Brain MRI, t1w sequence, axial 2D slice.
Patient: age 3, sex F, weight 95 kg, height 1.95 m
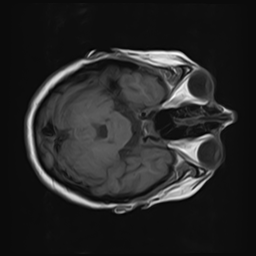